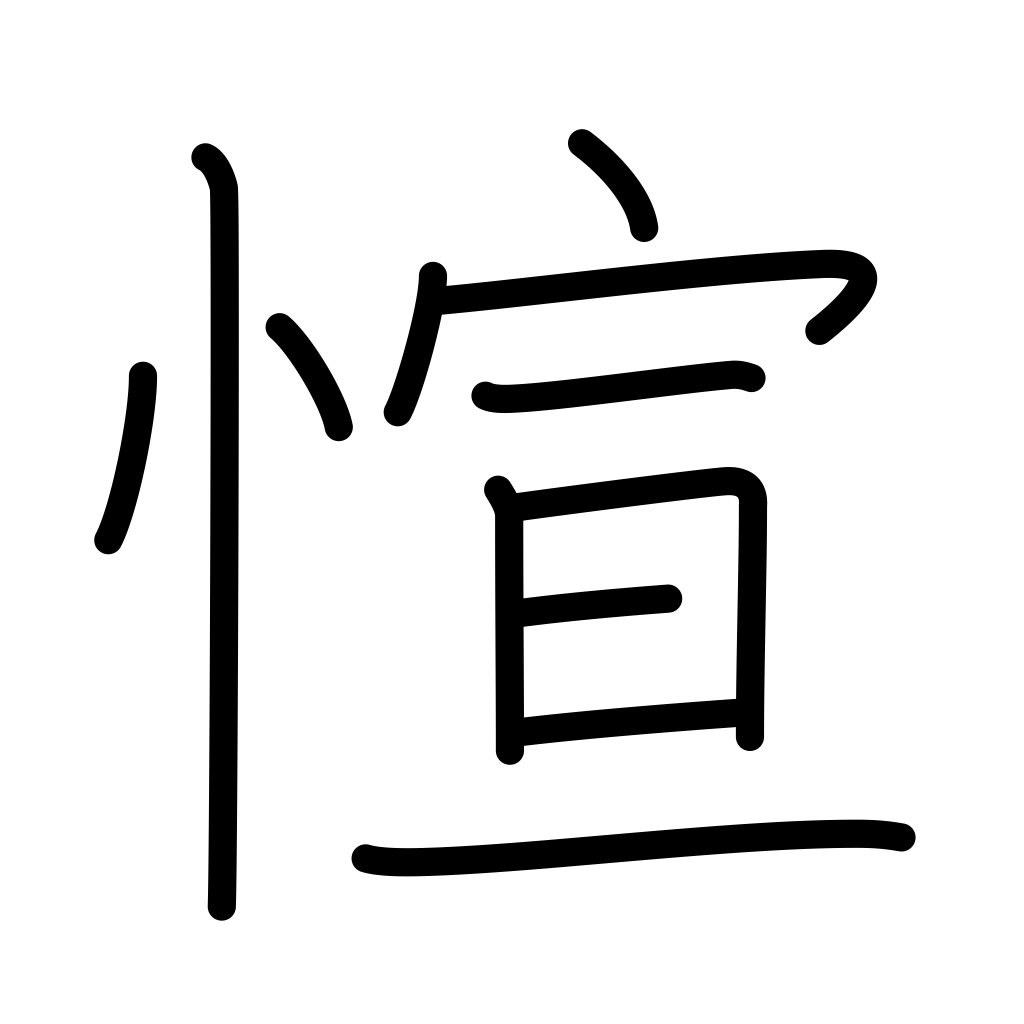
Meaning: abundant, generous